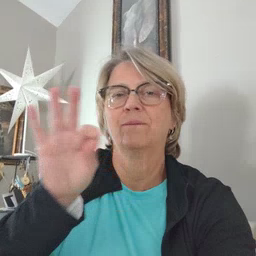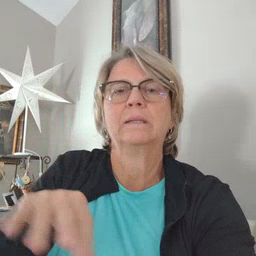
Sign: frenchfries